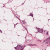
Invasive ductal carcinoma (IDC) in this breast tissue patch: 1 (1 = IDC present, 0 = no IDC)